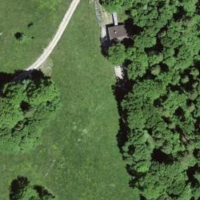
EUNIS habitat code: 24
Species observed at this site:
Lathyrus vernus